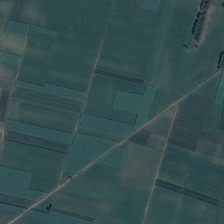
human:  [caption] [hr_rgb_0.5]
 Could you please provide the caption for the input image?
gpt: several small wild roads are in a large piece of green farmland .

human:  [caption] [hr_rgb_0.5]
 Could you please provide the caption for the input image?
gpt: several small wild roads are in a large piece of green farmland .

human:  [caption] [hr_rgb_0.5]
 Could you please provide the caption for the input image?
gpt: several small wild roads are in a large piece of green farmland .

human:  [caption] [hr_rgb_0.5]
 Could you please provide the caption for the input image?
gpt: several small wild roads are in a large piece of green farmland .

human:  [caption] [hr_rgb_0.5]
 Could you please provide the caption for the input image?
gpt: several small wild roads are in a large piece of green farmland .